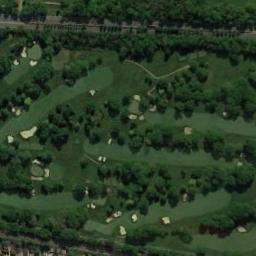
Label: golf_course